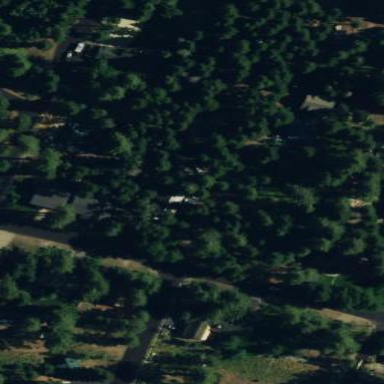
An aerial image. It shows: Greenfield woodland with needle-leaved evergreen trees.